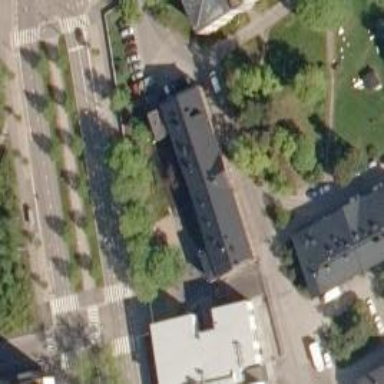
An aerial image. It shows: Hospital building with gabled roof.